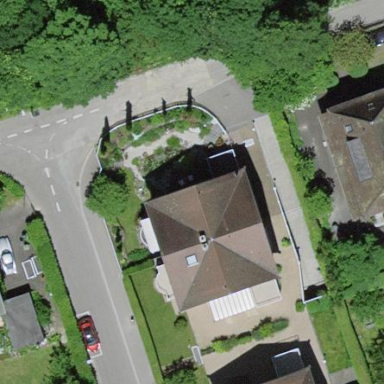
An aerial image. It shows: Residential building.